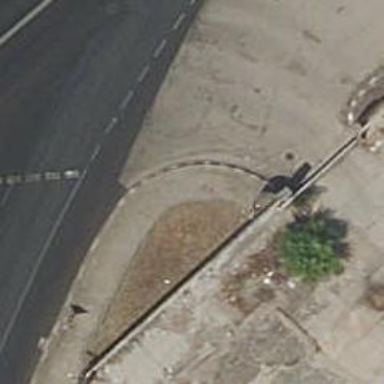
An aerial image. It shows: Sidewalk along the footway.